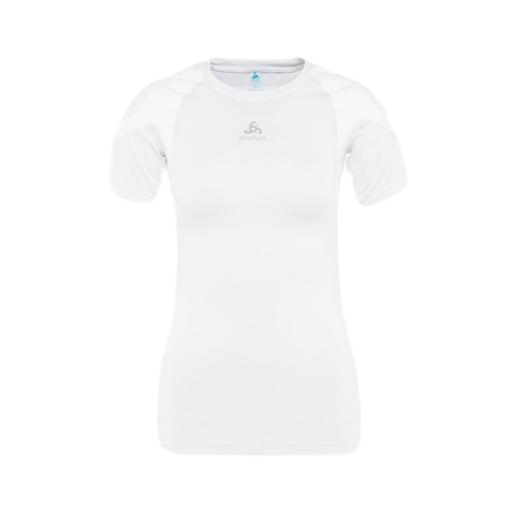
white technical t-shirt, white run shirt, white sports fitness shirt, white background